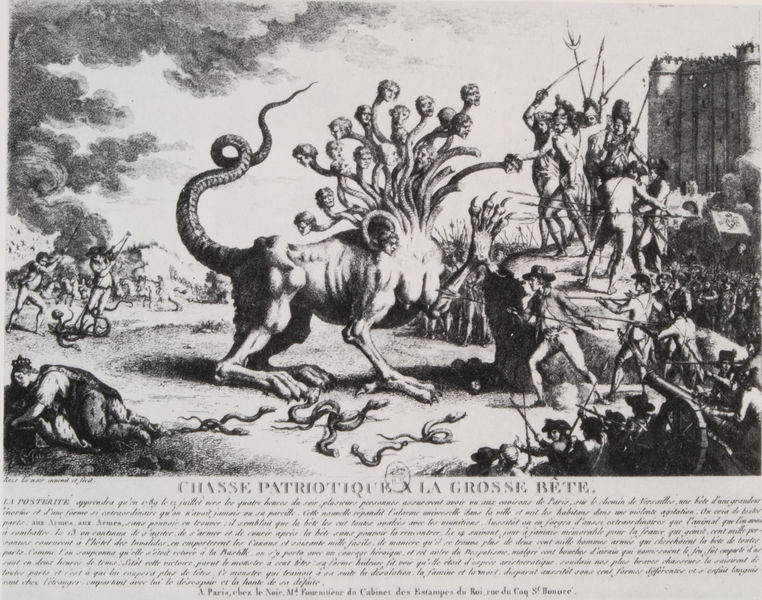
Titel: Die patriotische Jagd auf das große Tier
Standort: Paris
Institution: Bibliothèque Nationale.
Schlagwörter: angriff, berg, feuer, fuß, held, himmel, kampf, kopf, kämpfer, nackt, weiß, wolken, landschaft, menschen, stadt, brust, busen, frankreich, frau, grau, hut, köpfe, männer, paris, schwarz, zeichnung, tier, wolke, alt, hügel, rauch, blatt, england, krone, turm, affe, schwanz, brüste, füße, schrift, papier, bogen, mauer, grafik, graphik, französisch, krieg, schlacht, vorsprung, könig, lanze, soldaten, karikatur, bögen, kanone, haken, antike, buch, burg, festung, druck, druckgraphik, schwarz weiss, radierung, stich, seite, illustration, politik, raub, revolution, schwert, schwerter, säbel, text, waffen, zeitung, tote, waffe, beschriftung, schlange, volk, degen, krallen, allegorie, mythologie, jagd, kämpfen, litografie, teufel, fabelwesen, medusa, schlangen, lanzen, kralle, kanonen, königin, löwe, speer, töten, kupferstich, helden, pfeil, ungeheuer, französische revolution, liberte, drachen, flugblatt, drache, pfeile, schlachtfeld, sphinx, monster, cerberus, hydra, tatze, untier, patriotismus, flugschrift, artikel, bastille, vaterland, biest, häupter, konigin, dreizack, bogenschützen, bekämpfen, wolpertinger, eingeborene, französiche revolution, propaganda, neue welt, fabelwese, patriotisch, abschlagen, bekämpfebn, gruckgrafik, hühnerkrallen, mischtier, tausendkopf, ungehäuer, 1800, skylla, nachwachsen